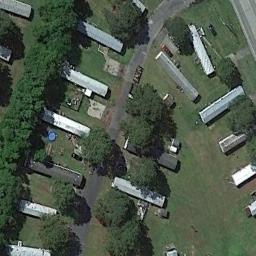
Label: mobile_home_park